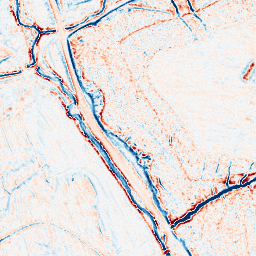
Category: edge_preserving
Decomposition family: bilateral
Decomposition parameters: d: 9
sigma_color: 25
sigma_space: 150
Upsampling method: lanczos
Upsampling parameters: scale: 8
Upsampling scale: 8